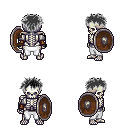
a pixel art fantasy rpg character, male body template, skeleton, steel arm armor, white pants, gray bedhead hairstyle, leather bracers, shield, four views (front, back, left, right), 2x2 character sprite sheet, small pixel art, hard edges, no anti-aliasing